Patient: sex M, age 22
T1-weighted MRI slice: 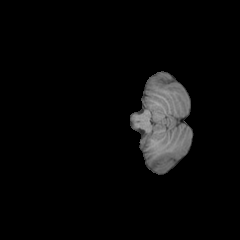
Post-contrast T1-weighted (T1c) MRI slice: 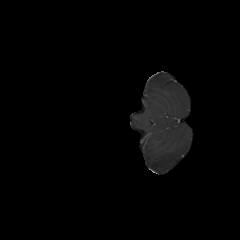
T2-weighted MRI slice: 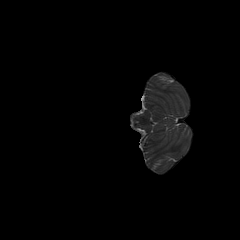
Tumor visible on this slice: no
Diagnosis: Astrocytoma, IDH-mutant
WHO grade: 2